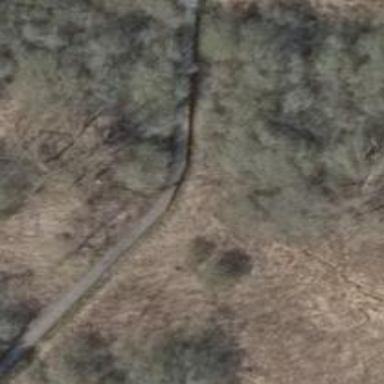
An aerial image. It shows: Path on bridge.